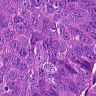
Metastatic tissue present: yes